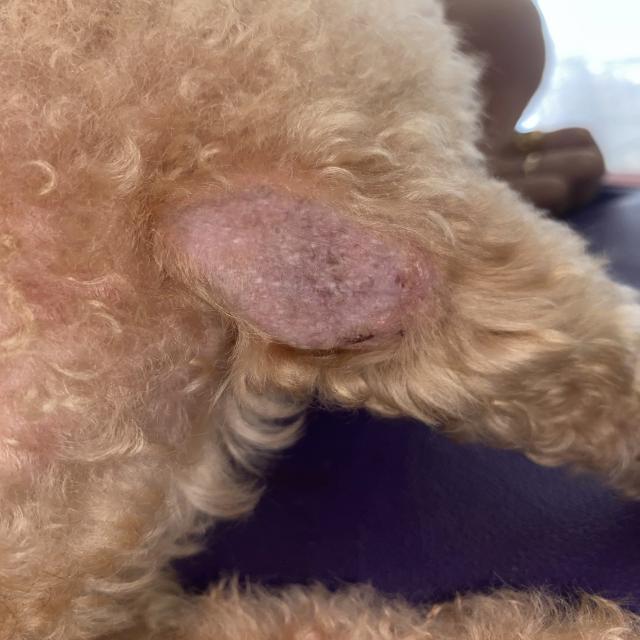
Canine ringworm (Dermatophytosis) — fungal infection caused by Microsporum or Trichophyton. Presents with circular alopecia, scaling, crusting, and broken hairs.